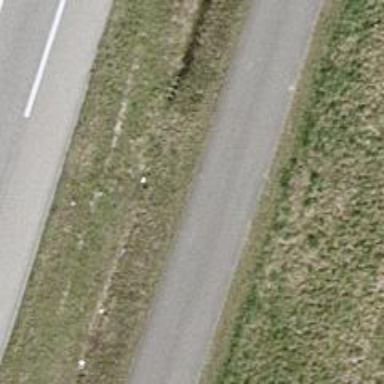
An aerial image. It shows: Unclassified road with asphalt surface that cuts through agricultural land.